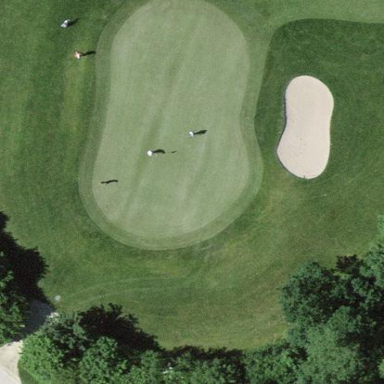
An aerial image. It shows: Green golf area with grass land use.